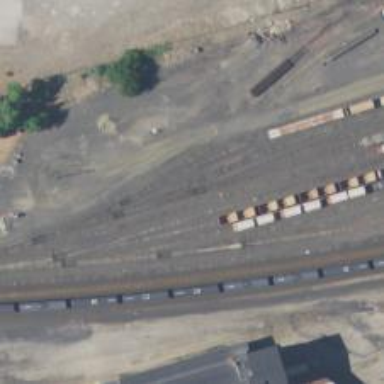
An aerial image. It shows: Railway yard in service.